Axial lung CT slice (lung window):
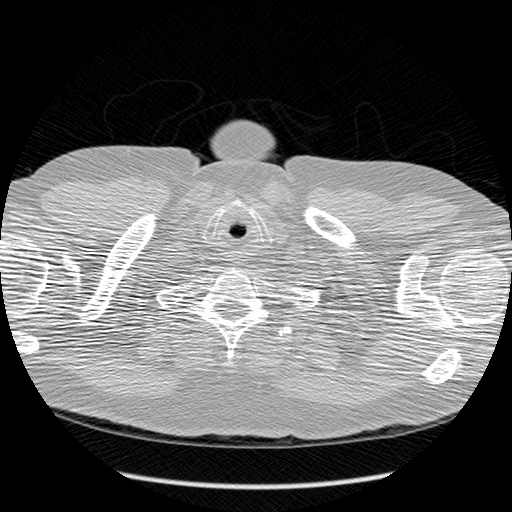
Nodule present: no